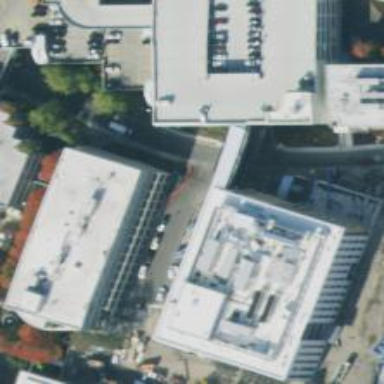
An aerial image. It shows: Hospital building.